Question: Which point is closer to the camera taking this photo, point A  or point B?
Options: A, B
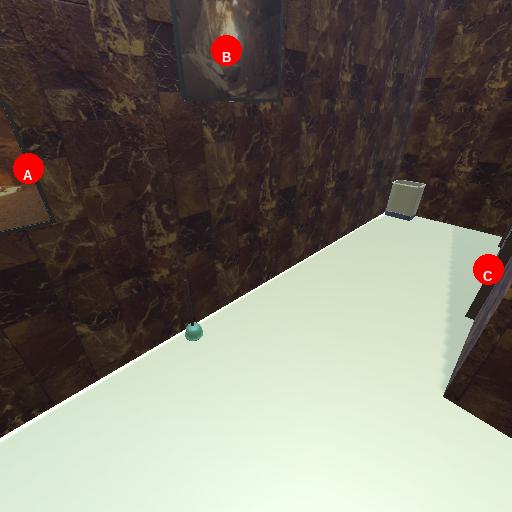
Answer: A